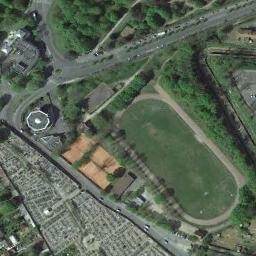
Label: ground_track_field